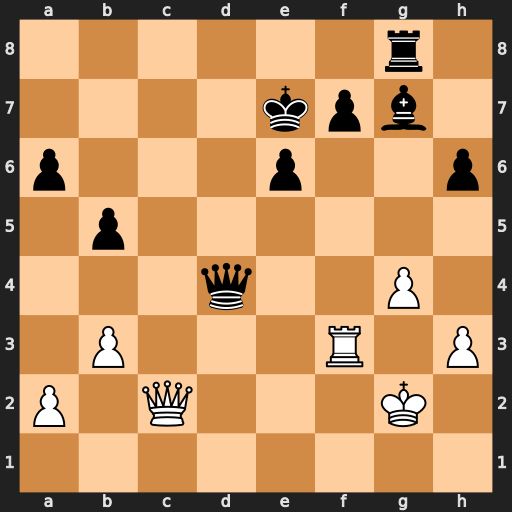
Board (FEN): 6r1/4kpb1/p3p2p/1p6/3q2P1/1P3R1P/P1Q3K1/8
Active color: w
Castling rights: -
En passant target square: -
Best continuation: Qc7+ Qd7 Rxf7+ Kxf7 Qxd7+